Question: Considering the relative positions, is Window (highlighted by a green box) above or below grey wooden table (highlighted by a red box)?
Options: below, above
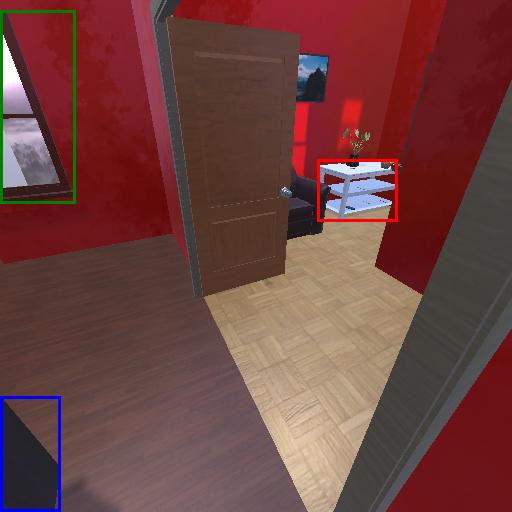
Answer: below